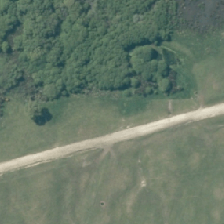
Land cover: herbaceous_freshwater_vege